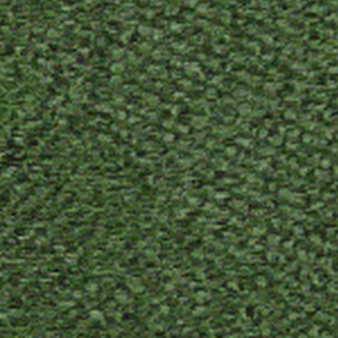
Label: other